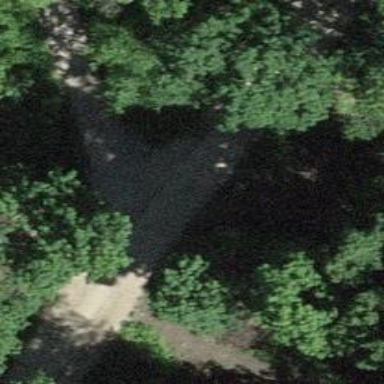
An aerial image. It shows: Dirt path with grade3 tracktype.